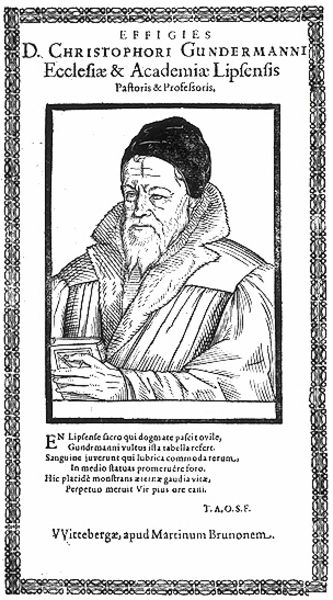
Titel: Bildnis des Christopher Gundermann
Künstler: Martin Bruno
Institution: (Seriendruck)
Schlagwörter: hand, kopf, mann, umhang, weiß, grau, hut, nase, schwarz, zeichnung, blick, haube, muster, alt, anzug, bart, kappe, mütze, trinken, arm, augen, barock, bibel, falten, gesicht, kragen, mensch, pelz, rahmen, vollbart, bildnis, portrait, porträt, kirche, gewand, kelch, mantel, brustbild, lippe, renaissance, schulter, deutschland, holzschnitt, schrift, alter mann, lehrer, grafik, graphik, weis, rand, wein, falte, dichter, ernst, ornamente, buch, kreuz, rechteck, druck, schwarz-weiss, schraffur, radierung, stich, titel, seite, text, plakat, überschrift, stirnfalten, buchdruck, buchseite, heft, talar, prister, mittelalter, pastor, priester, mönch, gelehrter, zeilen, emblem, kupferstich, quadrat, leipzig, akademie, verkündigung, latein, stick, universität, schriftfeld, professor, martin, reformation, biebel, predigen, martin luther, seriendruck, schaube, theologe, christoph, mangel, wittenberg, christopher, theologie, bibek, katholik, invers, priest, gundermann, kapppe, christoph gundermann, christophori, hondius, universit#t, titelibld